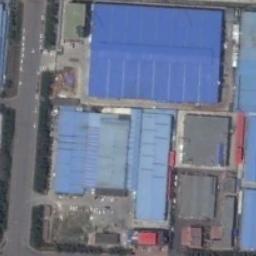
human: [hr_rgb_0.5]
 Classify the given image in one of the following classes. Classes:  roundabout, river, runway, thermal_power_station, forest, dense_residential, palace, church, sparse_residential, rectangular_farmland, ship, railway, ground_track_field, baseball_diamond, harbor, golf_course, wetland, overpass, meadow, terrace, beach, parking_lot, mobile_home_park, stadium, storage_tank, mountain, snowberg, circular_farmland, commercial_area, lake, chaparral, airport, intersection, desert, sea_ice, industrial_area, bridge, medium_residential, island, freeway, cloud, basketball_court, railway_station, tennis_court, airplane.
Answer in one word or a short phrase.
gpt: industrial_area